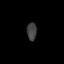
Tissue: skin
Cell type: Epithelial cells
Senescence score: 0.1846
Nuclear area (px): 174
Mean DAPI intensity: 63.006